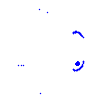
Particle: electron